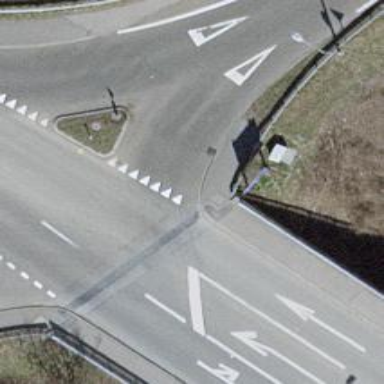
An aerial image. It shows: Road with "give way" sign.